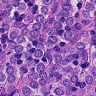
Metastatic tissue present: yes